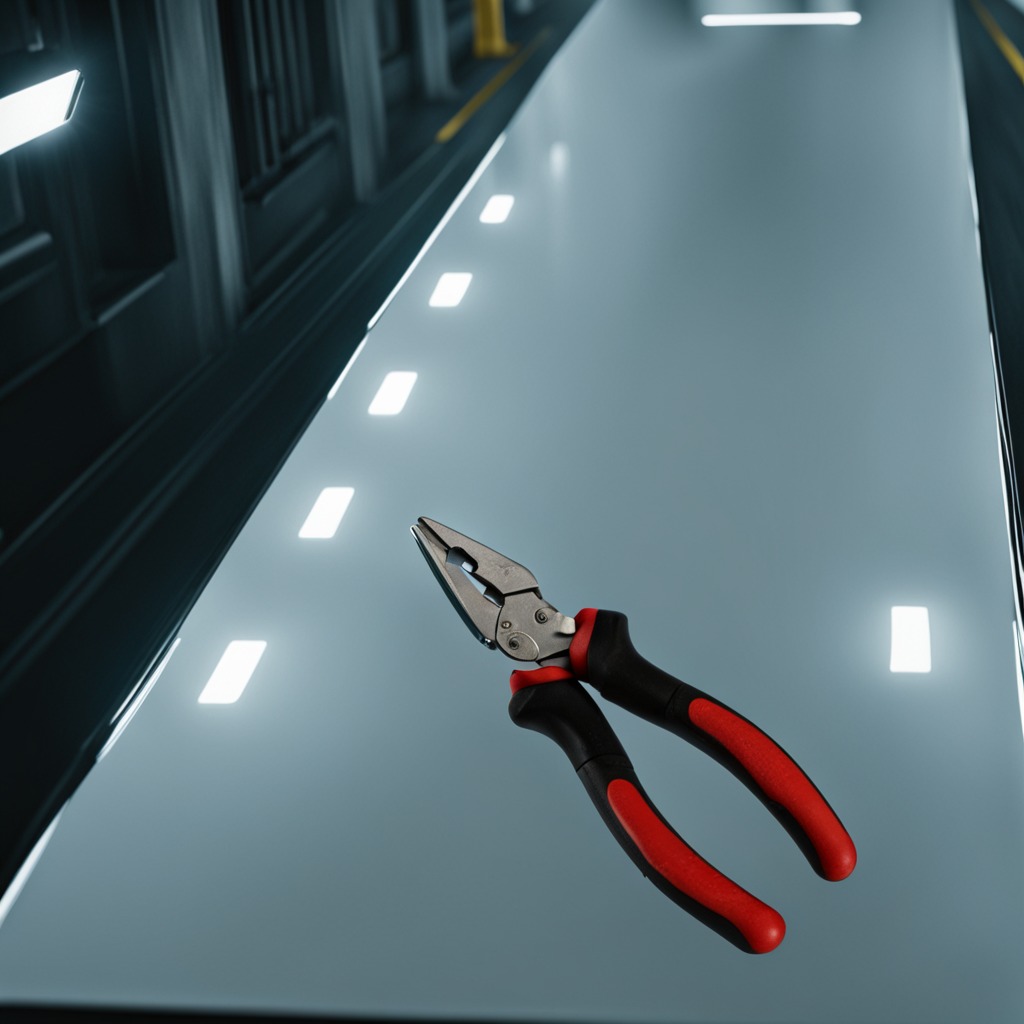
A plier is lying on the table.